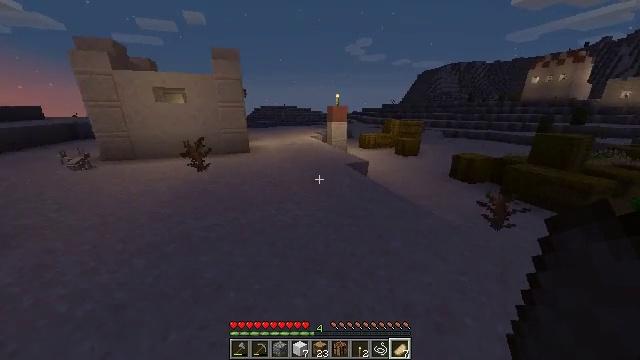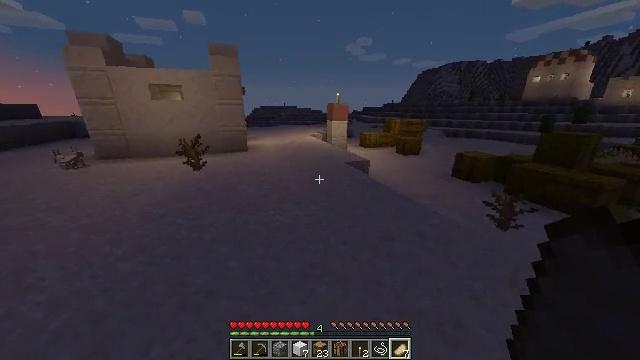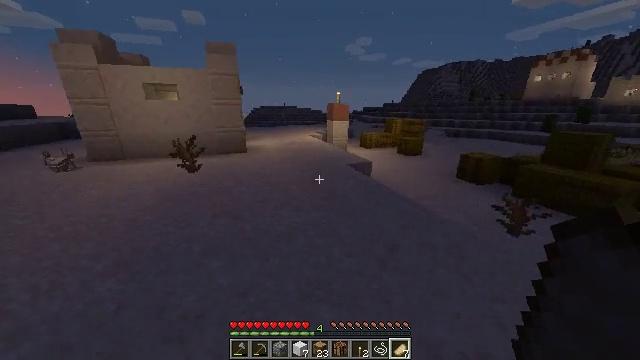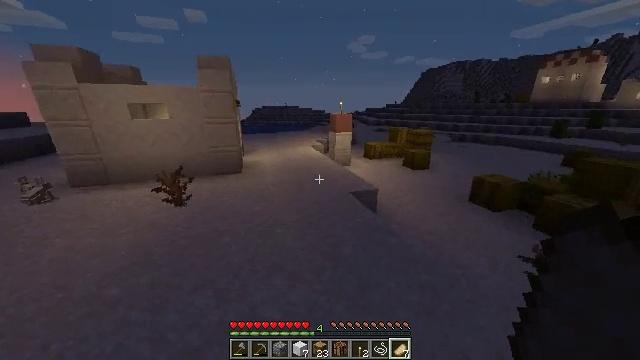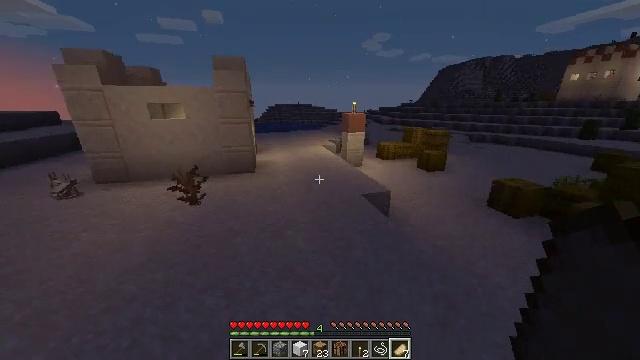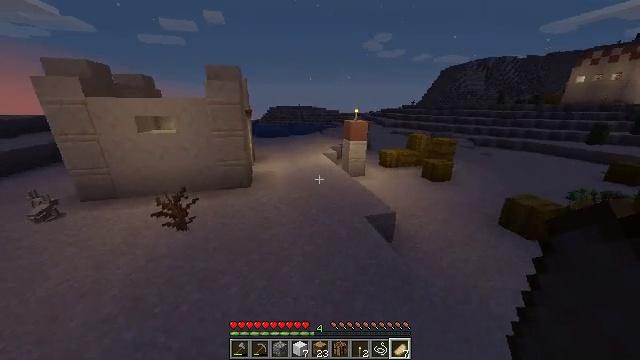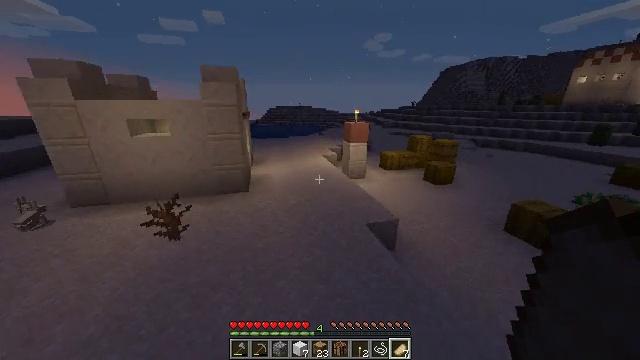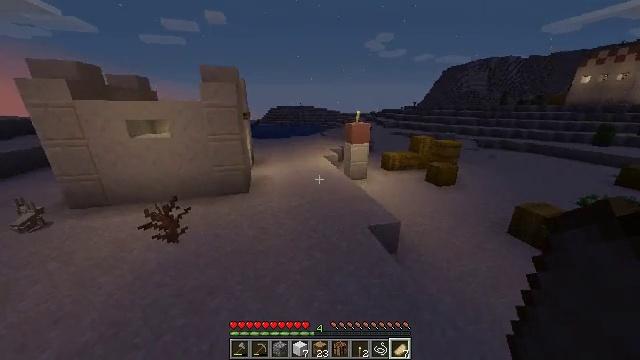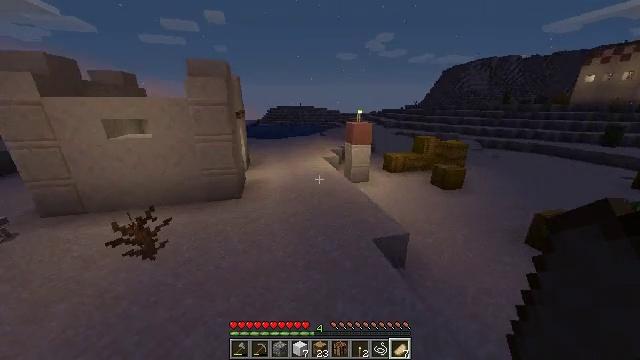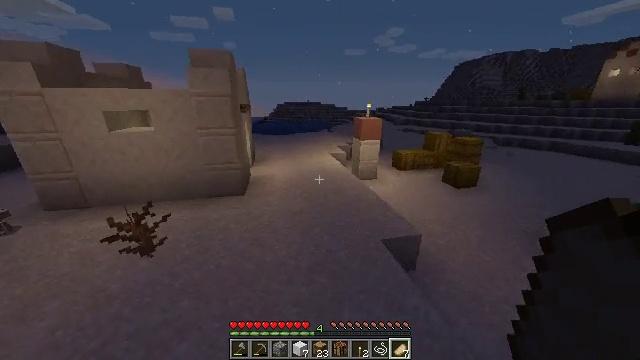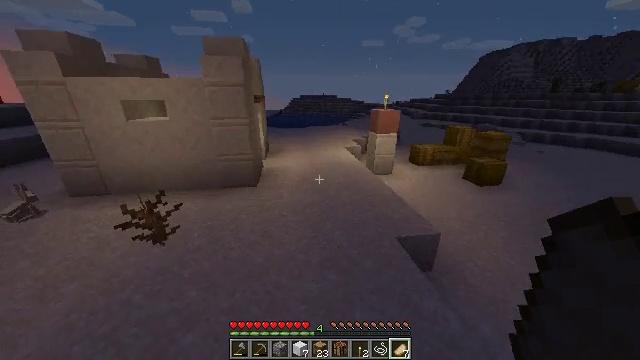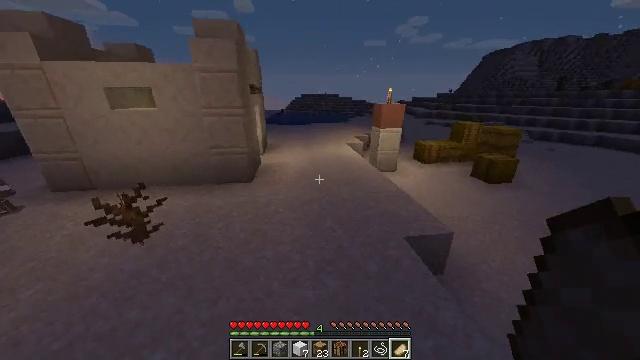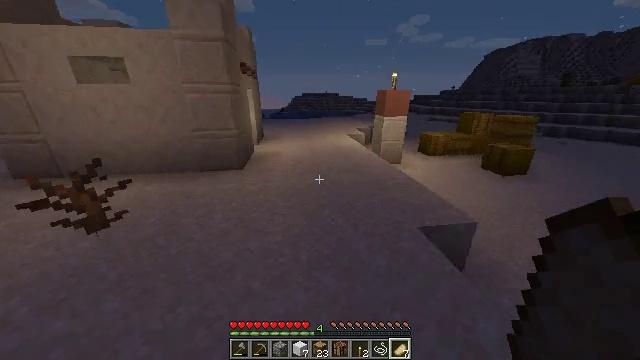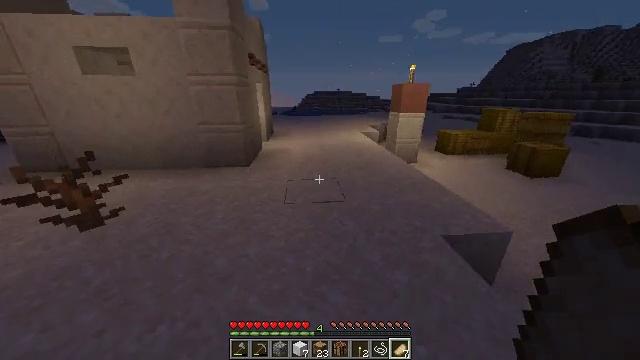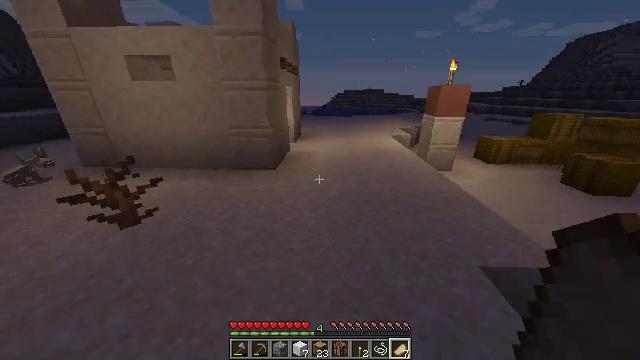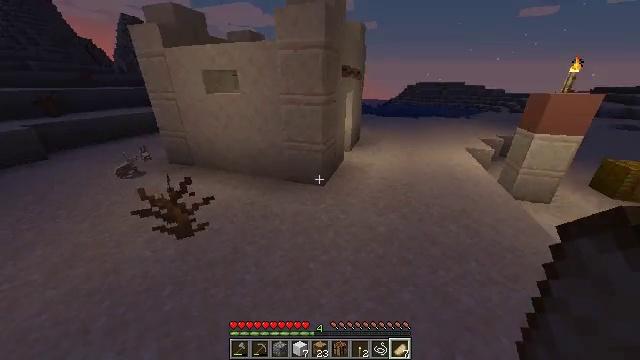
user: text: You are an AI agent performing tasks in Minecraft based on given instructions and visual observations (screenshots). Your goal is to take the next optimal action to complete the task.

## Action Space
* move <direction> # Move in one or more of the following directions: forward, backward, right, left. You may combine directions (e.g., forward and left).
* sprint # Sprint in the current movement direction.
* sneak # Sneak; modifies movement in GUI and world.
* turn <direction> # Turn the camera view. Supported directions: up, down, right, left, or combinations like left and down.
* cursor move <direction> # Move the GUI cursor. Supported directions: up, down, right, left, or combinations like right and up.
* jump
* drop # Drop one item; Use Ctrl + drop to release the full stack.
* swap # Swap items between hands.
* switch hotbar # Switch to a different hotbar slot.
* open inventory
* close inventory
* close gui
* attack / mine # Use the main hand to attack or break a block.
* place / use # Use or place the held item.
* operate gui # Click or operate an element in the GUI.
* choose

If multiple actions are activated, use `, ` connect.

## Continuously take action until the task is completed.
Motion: motion action
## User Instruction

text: Break terracotta to collect it.
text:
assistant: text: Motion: move forward, jump
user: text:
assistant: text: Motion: move forward, jump
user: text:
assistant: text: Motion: move forward, jump
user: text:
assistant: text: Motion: move forward, turn left, jump
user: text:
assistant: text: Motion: move forward, jump
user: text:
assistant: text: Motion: move forward, jump
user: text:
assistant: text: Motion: move forward, jump
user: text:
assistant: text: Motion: move forward, jump
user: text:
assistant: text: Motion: move forward, turn left, jump
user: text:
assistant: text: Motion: move forward, turn left and down, jump
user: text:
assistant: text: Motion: move forward, jump
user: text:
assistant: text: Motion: move forward, jump
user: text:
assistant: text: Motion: move forward, turn left, jump
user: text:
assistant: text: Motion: move forward, turn left, jump
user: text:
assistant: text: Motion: move forward, turn left and down, jump
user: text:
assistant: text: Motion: move forward, turn left, jump
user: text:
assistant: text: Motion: move forward, jump
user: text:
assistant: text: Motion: move forward, jump
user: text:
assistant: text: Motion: move forward, jump
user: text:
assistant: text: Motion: move forward and move right, sprint
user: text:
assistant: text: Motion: move forward and move right, sprint, turn left
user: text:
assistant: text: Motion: move forward and move right, sprint, turn left
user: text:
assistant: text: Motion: move forward and move right, sprint, turn left
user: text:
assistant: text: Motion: move forward and move right, sprint, turn left
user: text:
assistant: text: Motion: move forward and move right, sprint, turn left and up
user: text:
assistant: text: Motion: move forward and move right, sprint, turn left
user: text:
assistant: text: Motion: move forward and move right, sprint, turn left
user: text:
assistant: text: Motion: move forward and move right, sprint, turn left
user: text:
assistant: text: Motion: move forward and move right, sprint, turn left
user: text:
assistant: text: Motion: move forward and move right, sprint, turn left